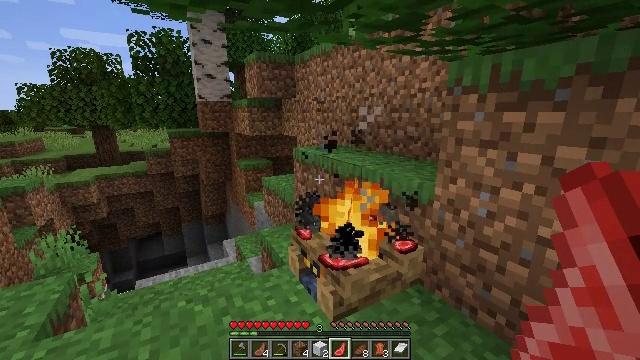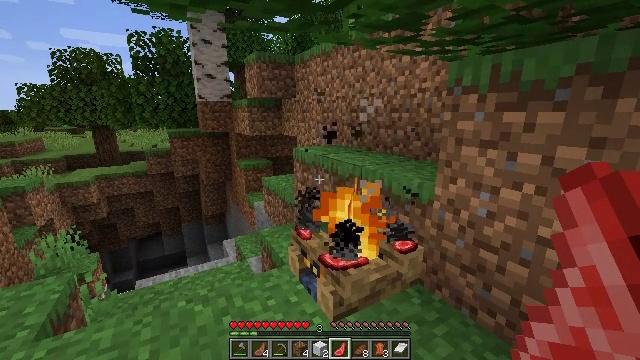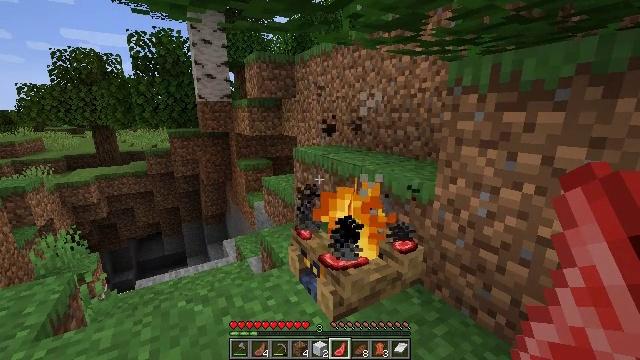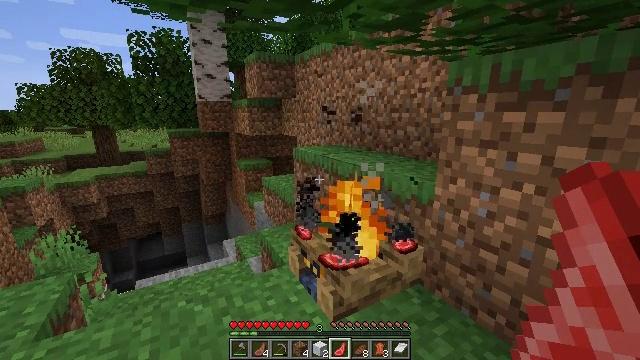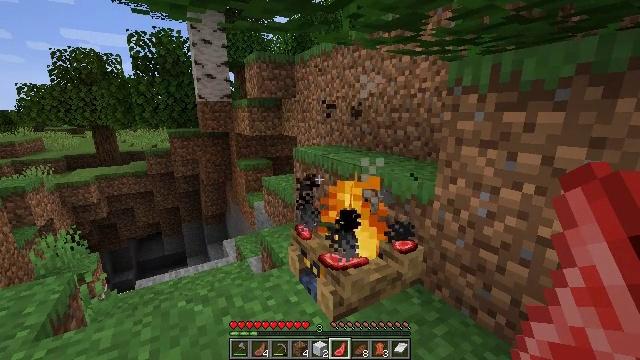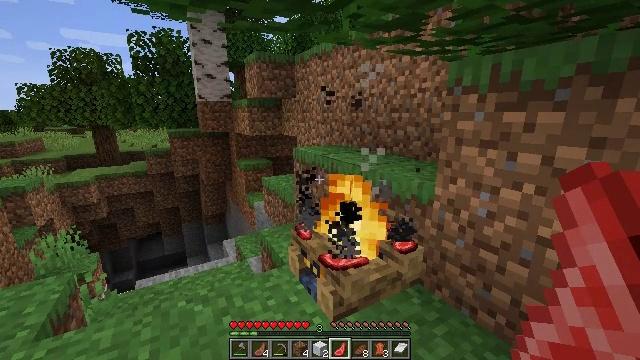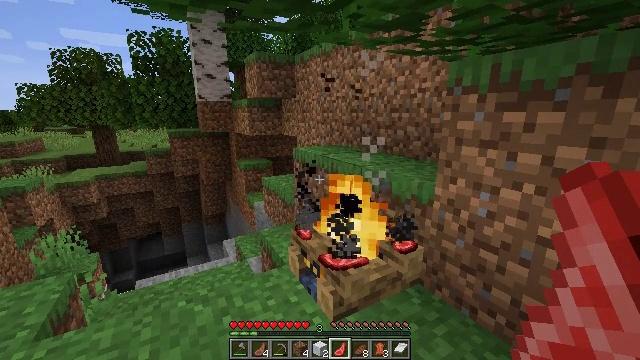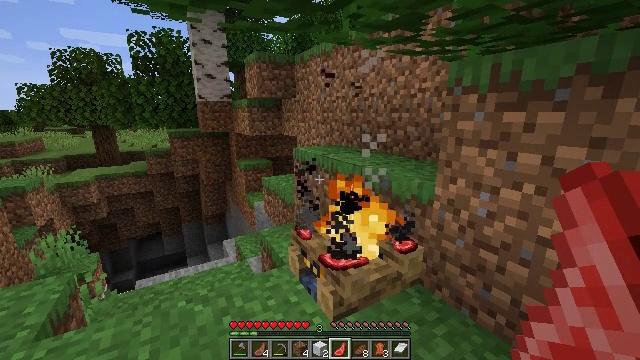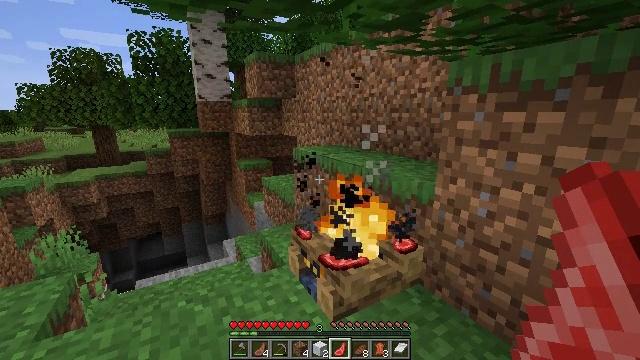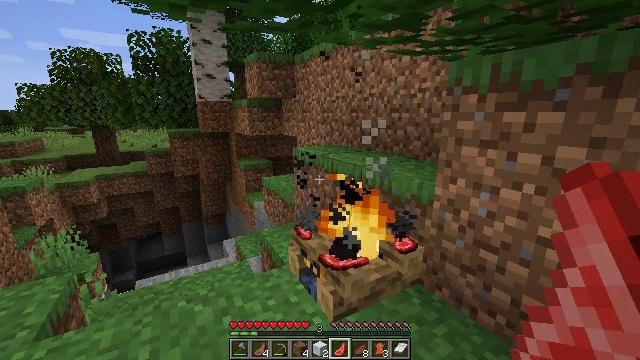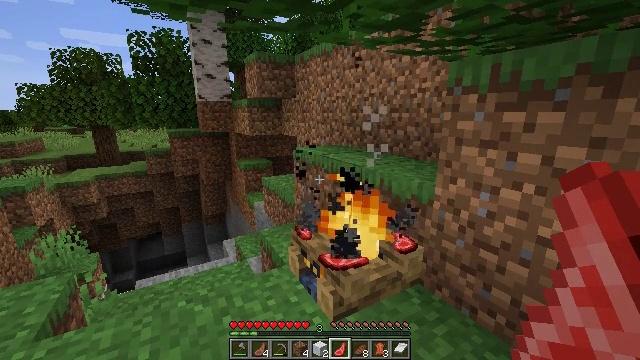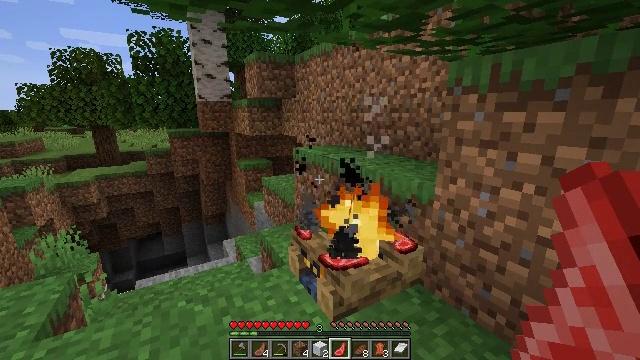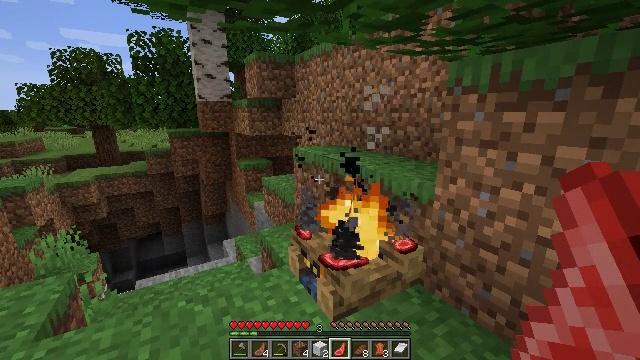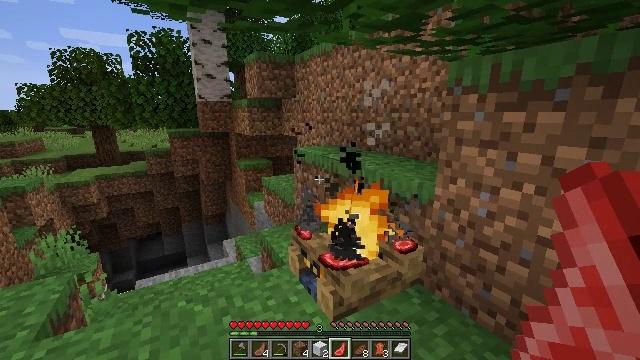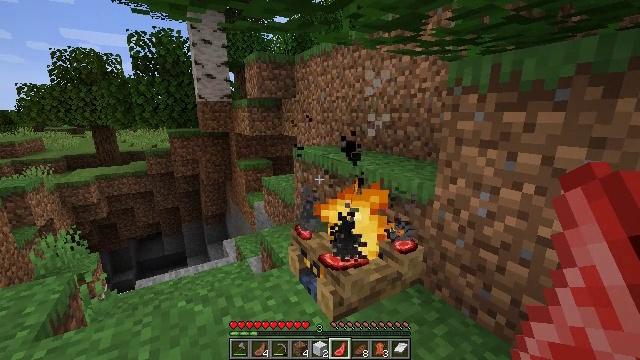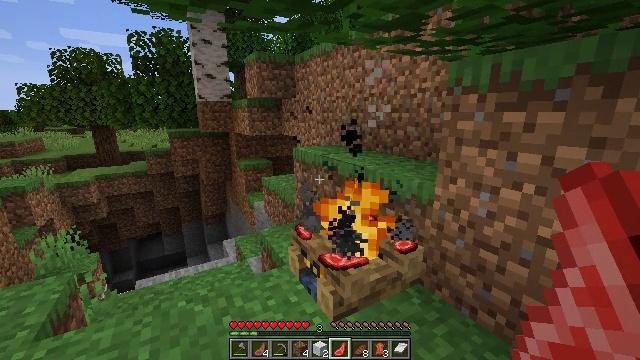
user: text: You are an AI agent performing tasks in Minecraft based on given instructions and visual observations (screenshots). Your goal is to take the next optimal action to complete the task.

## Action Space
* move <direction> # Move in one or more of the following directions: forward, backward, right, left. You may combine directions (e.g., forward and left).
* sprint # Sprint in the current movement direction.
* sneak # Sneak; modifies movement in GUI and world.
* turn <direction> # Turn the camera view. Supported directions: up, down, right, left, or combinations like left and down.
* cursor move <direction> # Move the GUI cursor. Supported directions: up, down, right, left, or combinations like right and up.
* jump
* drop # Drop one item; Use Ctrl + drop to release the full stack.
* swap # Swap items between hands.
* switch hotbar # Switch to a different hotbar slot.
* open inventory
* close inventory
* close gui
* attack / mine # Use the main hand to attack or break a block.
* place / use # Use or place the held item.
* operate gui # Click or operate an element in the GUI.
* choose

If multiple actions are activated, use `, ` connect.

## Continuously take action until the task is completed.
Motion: motion action
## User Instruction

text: Extinguish and mine the campfire.
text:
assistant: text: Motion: no_op
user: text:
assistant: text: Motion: no_op
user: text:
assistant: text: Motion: no_op
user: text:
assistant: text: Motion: no_op
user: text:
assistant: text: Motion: no_op
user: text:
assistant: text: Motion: no_op
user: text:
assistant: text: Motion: no_op
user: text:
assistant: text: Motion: no_op
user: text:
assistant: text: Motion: no_op
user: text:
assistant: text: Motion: no_op
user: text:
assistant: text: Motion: no_op
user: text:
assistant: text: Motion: no_op
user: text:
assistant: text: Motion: no_op
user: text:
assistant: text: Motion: no_op
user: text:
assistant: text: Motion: no_op
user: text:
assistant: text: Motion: no_op
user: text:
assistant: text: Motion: no_op
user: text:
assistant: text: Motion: no_op
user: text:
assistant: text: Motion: no_op
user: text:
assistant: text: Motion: no_op
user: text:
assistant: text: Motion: no_op
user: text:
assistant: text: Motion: no_op
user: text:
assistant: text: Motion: no_op
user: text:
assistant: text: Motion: no_op
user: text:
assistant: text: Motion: no_op
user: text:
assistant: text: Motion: no_op
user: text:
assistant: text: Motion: no_op
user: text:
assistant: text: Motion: no_op
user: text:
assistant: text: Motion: no_op
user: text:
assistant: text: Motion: no_op